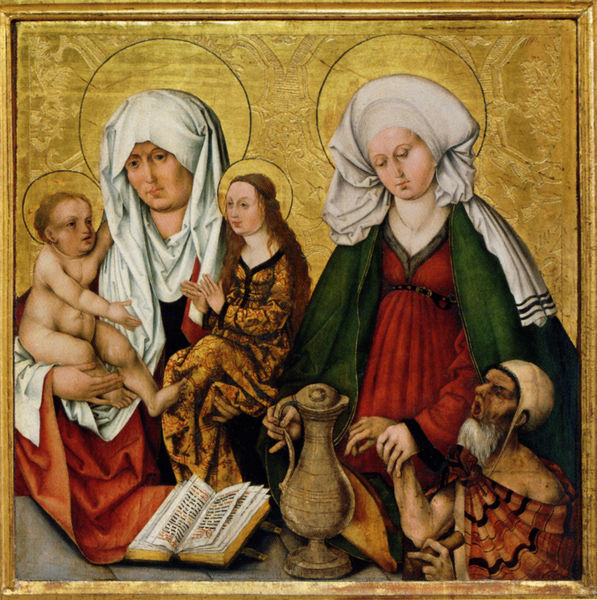
Titel: Hochaltar, Hl. Anna Selbdritt und hl. Elisabeth mit dem Bettler auf dem rechten inneren Predellenflügel
Künstler: Michael Wolgemut
Standort: Schwabach
Institution: Stadtpfarrkirche St. Johannes d.T. und St. Martin
Schlagwörter: akt, gemälde, hand, haut, mann, nackt, umhang, weiß, frauen, gelb, grün, menschen, mädchen, braun, brust, bunt, busen, frau, grau, holz, kleid, mund, nase, orange, schwarz, tisch, blick, rot, tuch, haube, ornament, bart, blond, mütze, arme, augen, bibel, falten, gesicht, inkarnat, mensch, rahmen, bild, hände, öl, kirche, gewand, gold, haare, tücher, gewänder, kind, mutter, locken, kinder, henkel, kanne, krug, schrift, baby, tafel, kopftuch, verzierung, streifen, faltenwurf, schoß, gefäß, alter, krank, buch, vergoldet, religion, amme, seite, text, gebet, ölmalerei, brokat, karaffe, schein, heiligenschein, seiten, nimbus, gotisch, christus, jesus, jesus christus, kranker, hilfe, hunger, mittelalter, kopftücher, bettler, elisabeth, bedeutungsperspektive, heilige, maria, aufgeschlagen, buchseiten, madonna, magdalena, jesu, sakral, goldgrund, handschrift, anna, tafelbild, aureole, gebetbuch, jesuskind, stifterin, stifter, juden, heiligenscheine, durst, heilen, geand, nimben, cranach, armer, heligenschein, anna selbdritt, selbdritt, maria selbdritt, rug, bibek, christut, fraauen, jeden